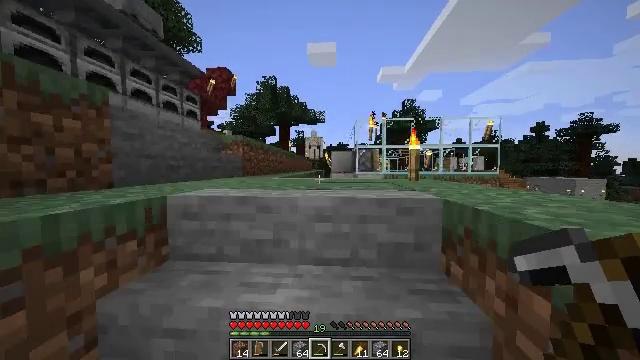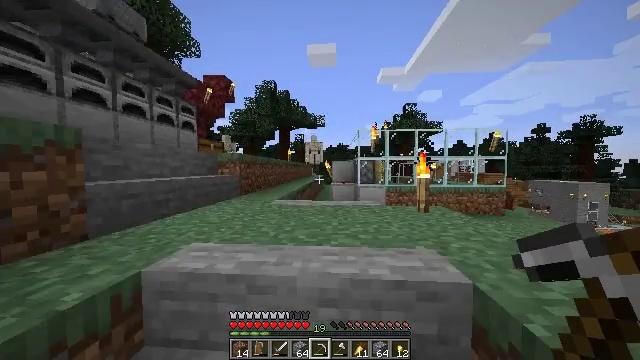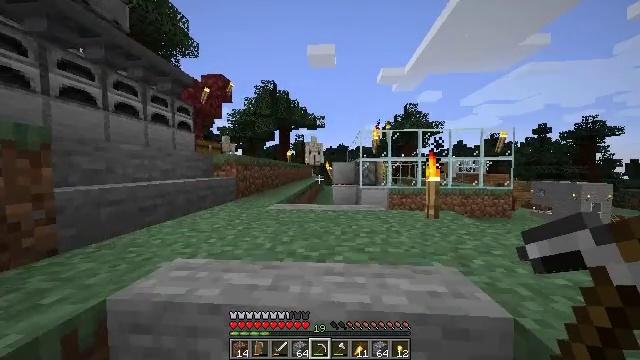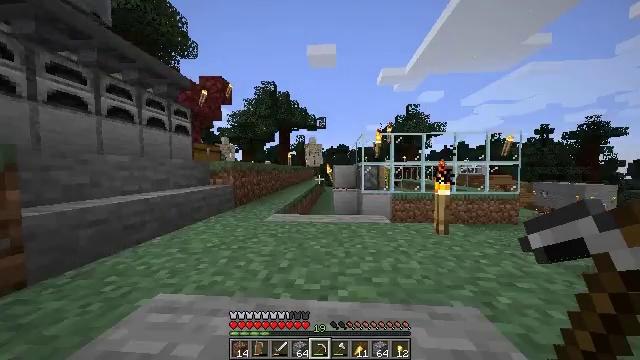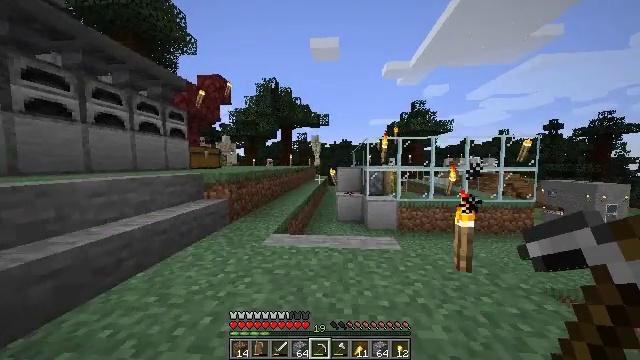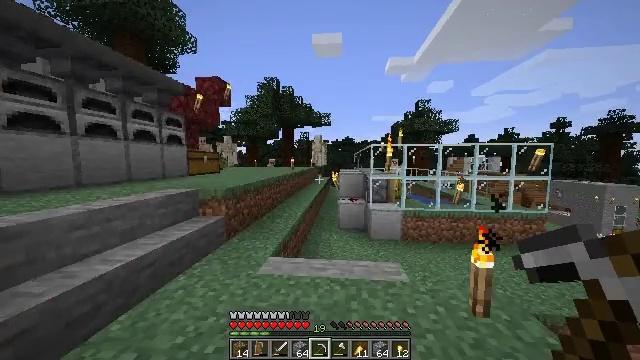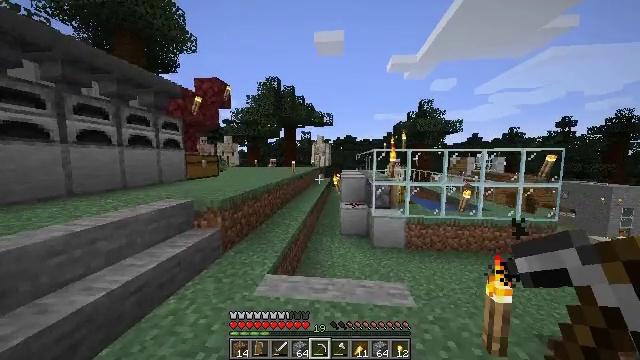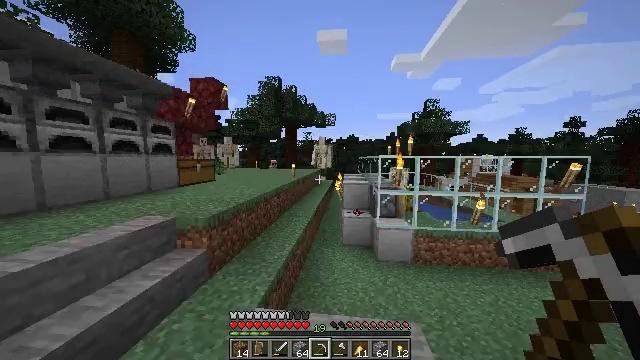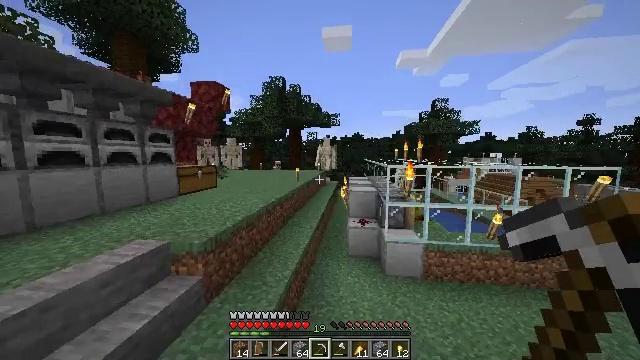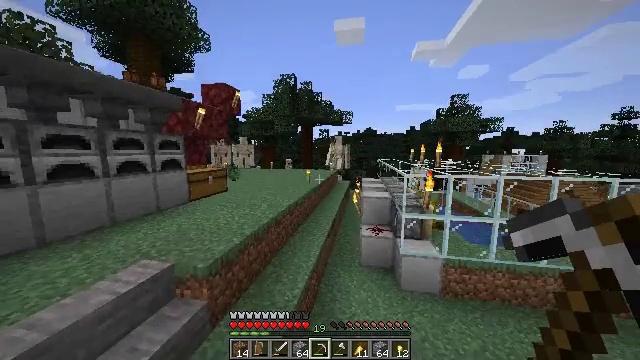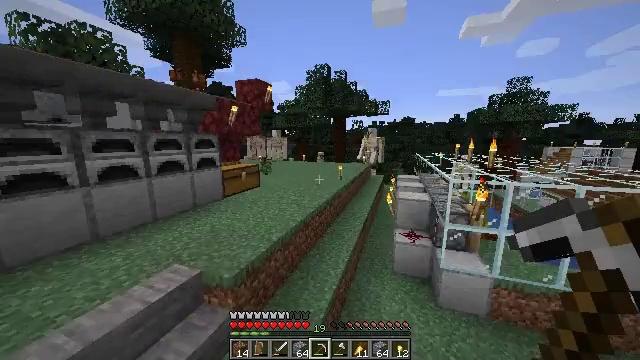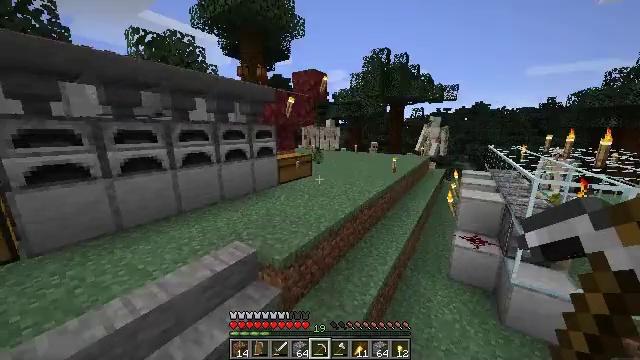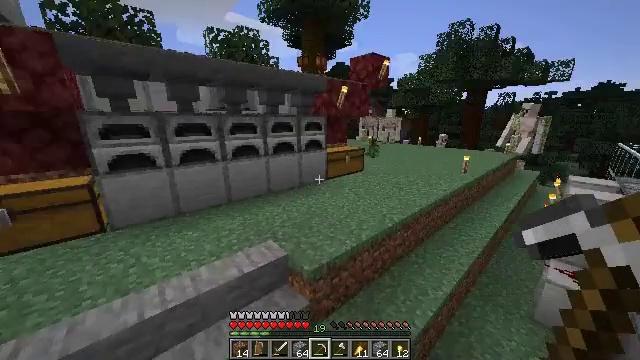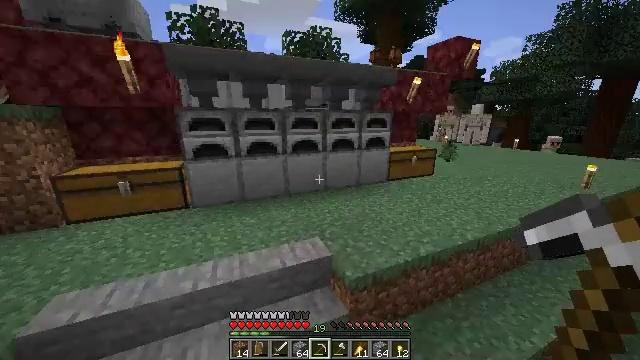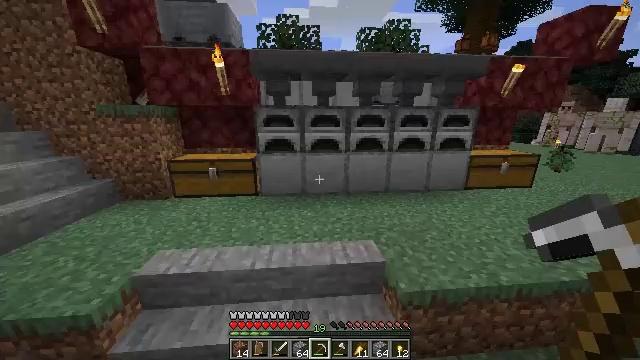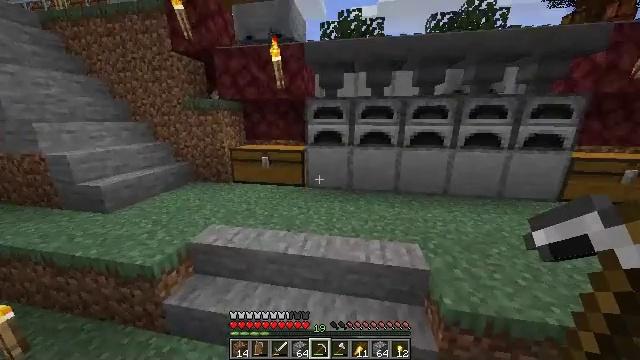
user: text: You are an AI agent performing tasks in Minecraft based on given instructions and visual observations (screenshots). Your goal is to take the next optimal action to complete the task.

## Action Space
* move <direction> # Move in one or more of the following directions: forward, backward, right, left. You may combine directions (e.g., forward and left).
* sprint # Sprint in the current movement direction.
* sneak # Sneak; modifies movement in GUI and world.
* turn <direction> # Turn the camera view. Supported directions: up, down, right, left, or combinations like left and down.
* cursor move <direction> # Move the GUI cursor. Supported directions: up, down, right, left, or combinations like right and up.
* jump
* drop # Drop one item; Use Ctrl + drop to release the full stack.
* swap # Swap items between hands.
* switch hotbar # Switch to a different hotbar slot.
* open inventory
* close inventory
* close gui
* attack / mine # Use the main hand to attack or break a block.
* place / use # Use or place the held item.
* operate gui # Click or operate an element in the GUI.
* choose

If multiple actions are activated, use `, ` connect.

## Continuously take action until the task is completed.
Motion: motion action
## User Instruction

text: Craft an iron block.
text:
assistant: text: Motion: move forward, sprint, jump
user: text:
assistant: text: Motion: move forward, sprint, jump
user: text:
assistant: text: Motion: move forward, sprint, jump
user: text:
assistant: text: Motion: move forward, sprint, turn down, jump
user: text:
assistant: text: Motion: move forward, jump
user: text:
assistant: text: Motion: move forward, jump
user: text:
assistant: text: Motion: move forward, sprint, jump
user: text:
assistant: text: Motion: move forward, sprint, turn left, jump
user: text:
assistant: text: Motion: move forward, sprint, turn left and down, jump
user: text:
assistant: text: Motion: move forward, sprint, turn left and down, jump
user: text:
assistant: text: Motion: move forward, sprint, turn left and down, jump
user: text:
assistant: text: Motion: move forward, sprint, turn left and down, jump
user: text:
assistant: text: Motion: move forward, turn left, jump
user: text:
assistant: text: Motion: move forward, turn left, jump
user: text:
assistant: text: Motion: move forward, turn left, jump
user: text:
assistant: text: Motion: move forward, turn left, jump
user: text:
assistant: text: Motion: move forward, sprint, turn left, jump
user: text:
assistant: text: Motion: move forward, sprint, jump
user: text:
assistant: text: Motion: move forward, sprint, jump
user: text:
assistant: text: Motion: move forward, sprint, jump
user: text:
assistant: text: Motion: move forward, sprint, jump
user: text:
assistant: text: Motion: move forward, sprint, jump
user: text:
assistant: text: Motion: move forward, turn left, jump
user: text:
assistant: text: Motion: move forward, turn left and up, jump
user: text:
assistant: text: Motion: move forward, turn left and up, jump
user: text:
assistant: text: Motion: move forward, turn left, jump
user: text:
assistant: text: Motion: move forward, turn left and up, jump
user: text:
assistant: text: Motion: move forward, turn left, jump
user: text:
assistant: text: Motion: move forward, turn left, jump
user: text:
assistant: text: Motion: move forward, sprint, jump